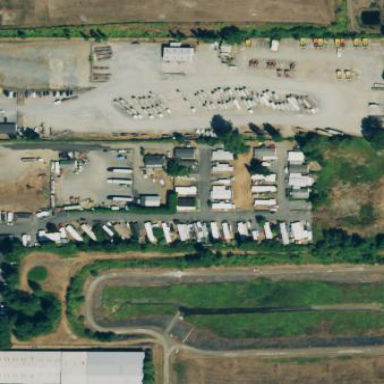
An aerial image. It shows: Residential area known as trailer park.